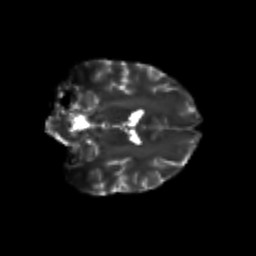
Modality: T2w
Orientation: coronal
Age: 19
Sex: female
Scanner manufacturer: siemens
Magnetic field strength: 3 T
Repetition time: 3.5 s
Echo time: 0.125 s